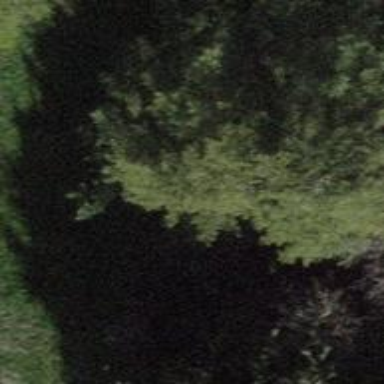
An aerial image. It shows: Needle-leaved tree in natural setting.